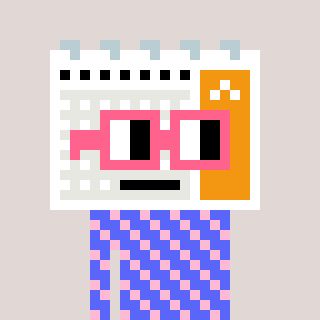
a pixel art character with square pink glasses, a calendar-shaped head and a purple-colored body on a warm background